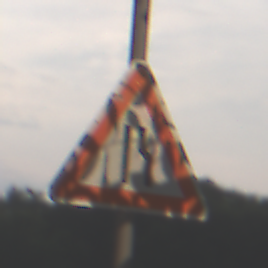
Verkehrszeichen: EinseitigVerengteFahrbahnRechts
Umgebung: Outdoor, Nature
Tageszeit: SunriseSunset
Wetter: PartlyCloudy
Licht: Natural
Jahreszeit: NotSpecified
Kontrast: MediumContrast